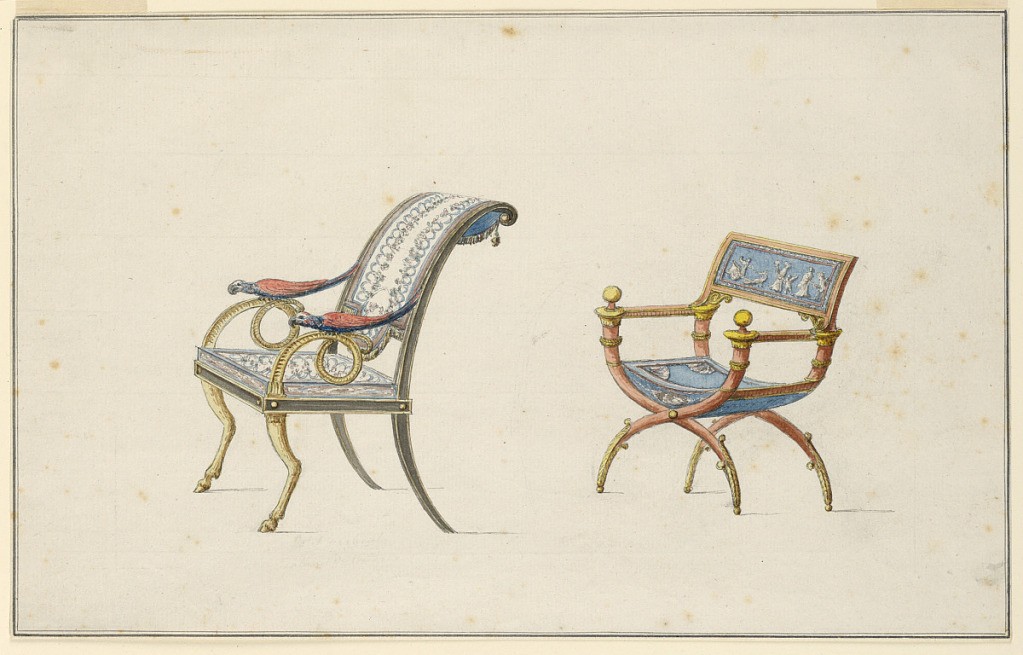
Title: Design for Two Chairs
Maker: Jean Démosthène Dugourc, French, 1749–1825
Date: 1790
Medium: Brush and watercolor, pen and black ink, graphite on white laid paper
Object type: Drawing
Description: Two chairs, obliquely shown. At left, the back is backwards curved and pierced. Right, plan green seat, upper back is convex and decorated with rectangular representation.